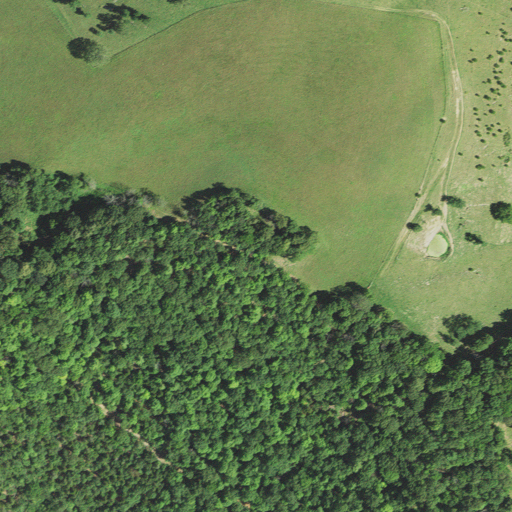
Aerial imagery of mountain in West Virginia named Tract Hill containing deciduous forest, pasture, and grassland